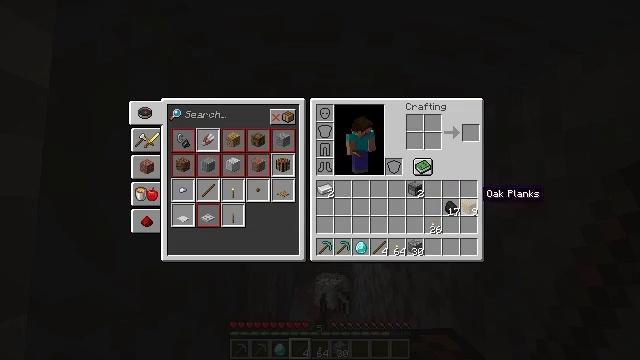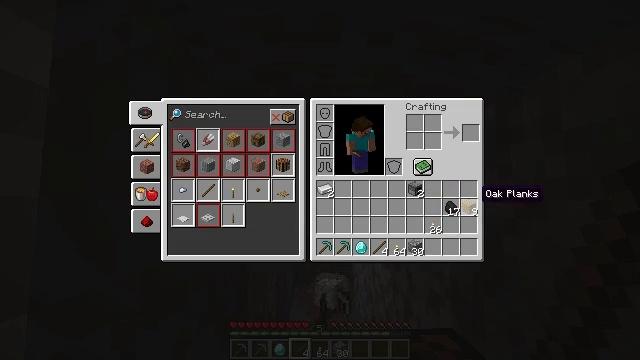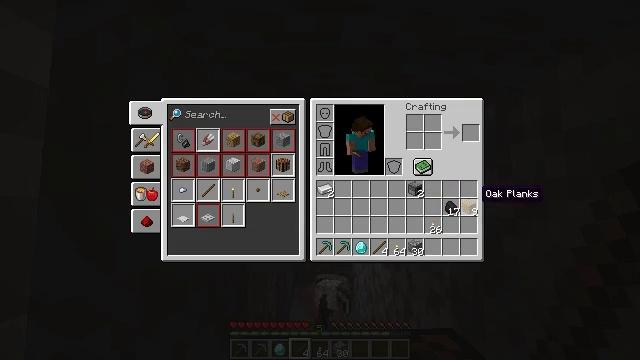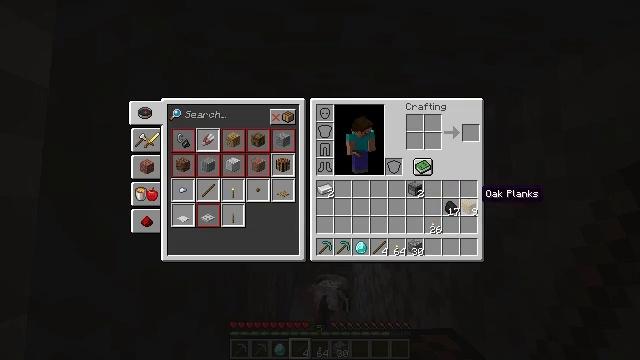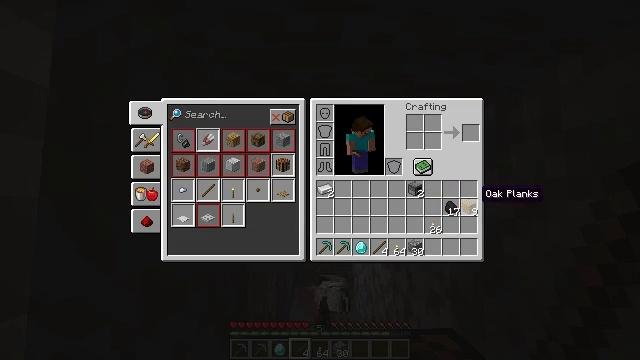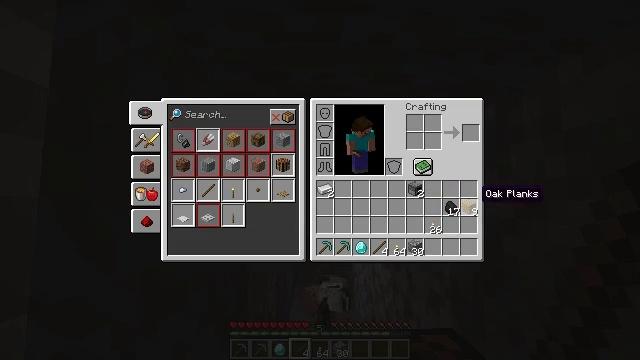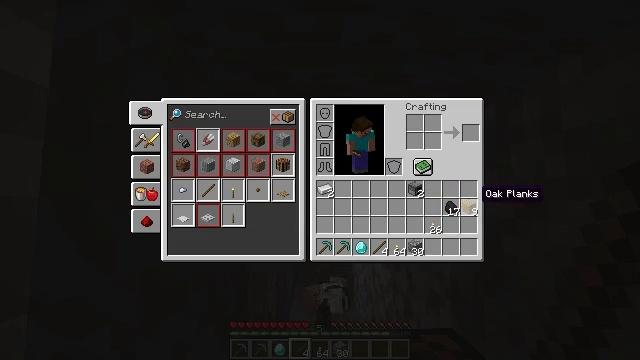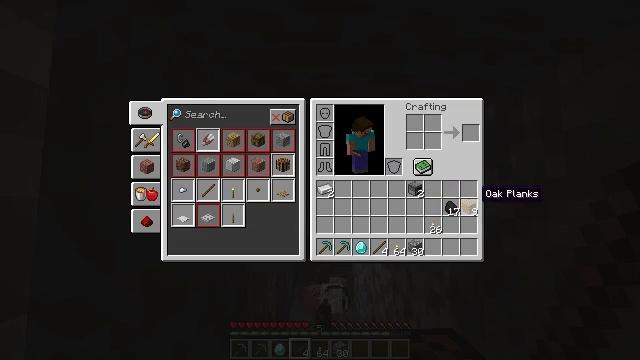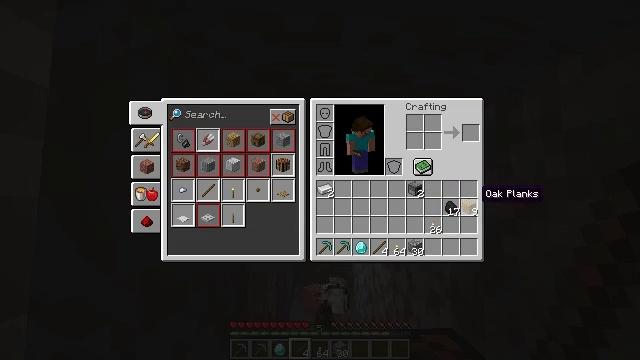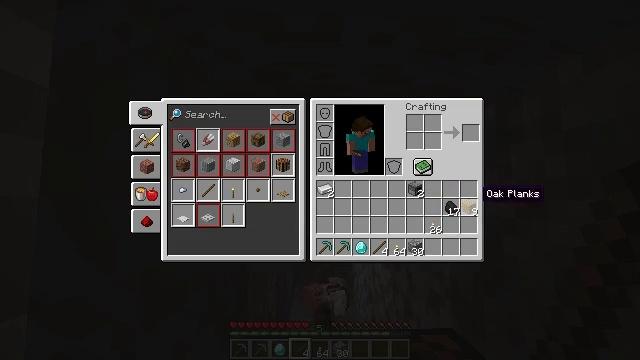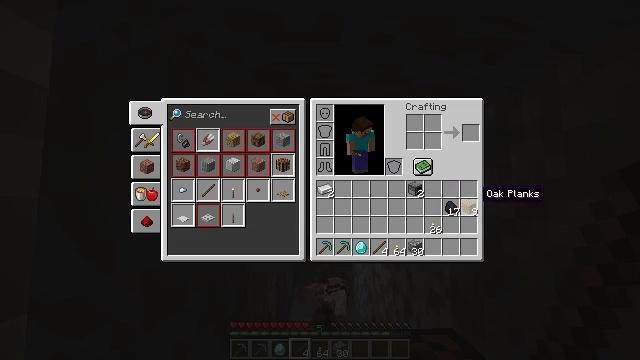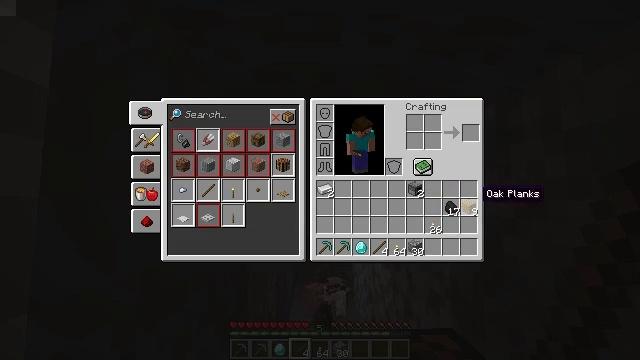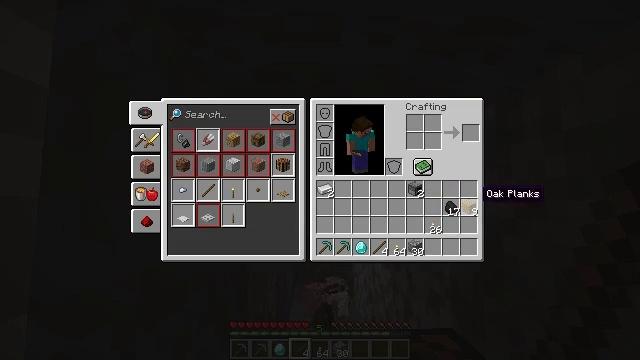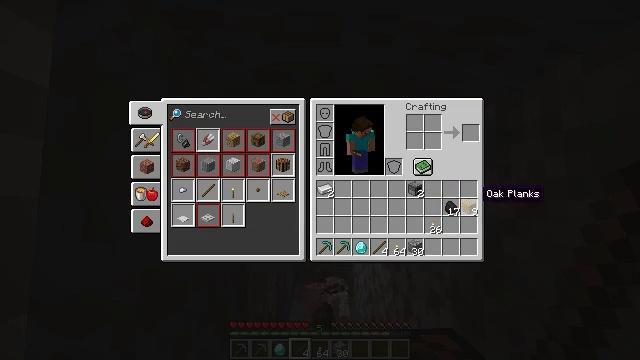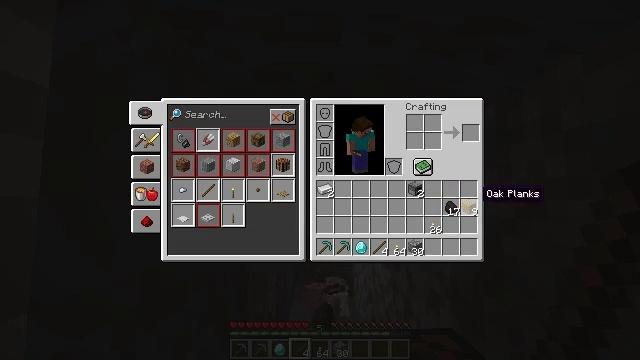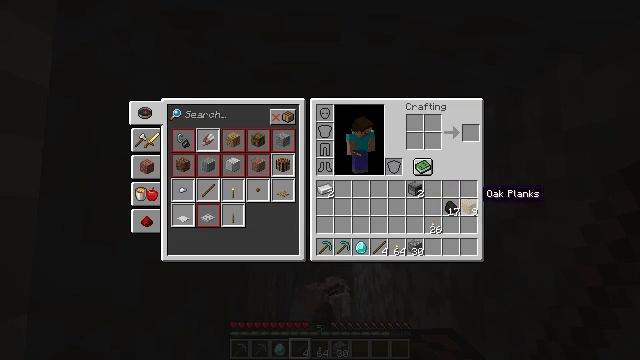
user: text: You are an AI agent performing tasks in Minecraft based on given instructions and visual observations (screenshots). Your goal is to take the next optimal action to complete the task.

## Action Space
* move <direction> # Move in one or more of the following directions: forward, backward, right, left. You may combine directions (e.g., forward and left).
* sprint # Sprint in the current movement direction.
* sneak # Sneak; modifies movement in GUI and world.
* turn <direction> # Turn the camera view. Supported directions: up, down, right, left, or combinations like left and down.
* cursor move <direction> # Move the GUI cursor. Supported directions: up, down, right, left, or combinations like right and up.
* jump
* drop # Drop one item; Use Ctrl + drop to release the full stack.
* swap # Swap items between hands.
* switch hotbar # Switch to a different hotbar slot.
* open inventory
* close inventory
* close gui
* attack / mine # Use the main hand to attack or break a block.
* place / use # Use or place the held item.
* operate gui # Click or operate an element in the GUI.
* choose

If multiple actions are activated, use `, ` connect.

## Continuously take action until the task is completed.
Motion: motion action
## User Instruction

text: Left click on the crafting table
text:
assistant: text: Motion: no_op
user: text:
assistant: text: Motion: no_op
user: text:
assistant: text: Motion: no_op
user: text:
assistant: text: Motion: no_op
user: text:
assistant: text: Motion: no_op
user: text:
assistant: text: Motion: no_op
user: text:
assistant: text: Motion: no_op
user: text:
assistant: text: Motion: no_op
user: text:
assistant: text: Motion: no_op
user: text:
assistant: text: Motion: no_op
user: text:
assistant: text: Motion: no_op
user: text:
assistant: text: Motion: no_op
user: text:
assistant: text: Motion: no_op
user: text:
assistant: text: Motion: no_op
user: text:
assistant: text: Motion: no_op
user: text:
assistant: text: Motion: no_op
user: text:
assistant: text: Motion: turn down, close gui
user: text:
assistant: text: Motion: turn down
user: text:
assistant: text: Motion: turn down
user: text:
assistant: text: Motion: turn down
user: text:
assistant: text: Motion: no_op
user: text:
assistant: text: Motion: no_op
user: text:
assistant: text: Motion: no_op
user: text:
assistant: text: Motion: no_op
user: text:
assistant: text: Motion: turn down
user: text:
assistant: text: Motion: turn left and down
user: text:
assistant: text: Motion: turn left and down, switch to hotbar 1
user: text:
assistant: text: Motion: turn down, switch to hotbar 1
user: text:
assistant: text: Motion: turn down, switch to hotbar 1
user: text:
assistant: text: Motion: turn down, switch to hotbar 1